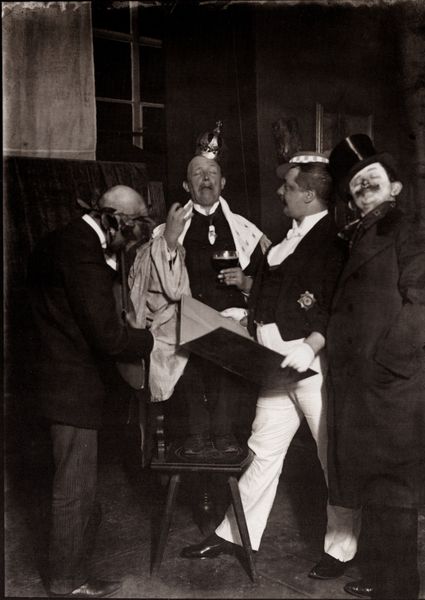
Titel: Atelierfest bei Walter Meyer-Lüben
Künstler: Heinrich Zille
Schlagwörter: dunkel, mann, umhang, weiß, menschen, fenster, geste, glas, grau, handschuh, holz, hut, hüte, licht, männer, nase, raum, schwarz, stuhl, fest, hochformat, party, zylinder, alkohol, anzug, bart, feier, hemd, hose, jacke, schnurrbart, hermelin, stehen, bild, hände, innenraum, portrait, vorhang, kelch, kostüm, mantel, pose, verbindung, bühne, zilinder, krone, beine, parkett, schuhe, hosen, rede, dielen, hocker, schemel, könig, frack, wein, maskerade, schnauz, verkleidung, atelier, parkettboden, schnauzer, schauspiel, foto, fotografie, becher, wei, lachen, spiel, dada, maske, narren, buch, clown, dali, schwarz weiss, künstler, humor, satire, grosz, fasching, matrose, orden, heiter, kranz, lorbeerkranz, gruppenbild, lustig, valentin, photo, karte, efeu, grimasse, stuhlbeine, bacchus, dandy, kostüme, diskussion, fröhlich, zwerg, karl, karneval, spaß, akademie, fröhlichkeit, verein, diehlen, künstlerfest, grimassen, caesar, studenten, verkleidet, verkleiden, gelächter, heiterkeit, clowns, skuril, zobel, manner, albern, fastnacht, kamea, schmimke, zyninder, lorberkranz, siegerkranz, kunstverein, komiker, 1900, sapir, künstlerverein, akademiefest